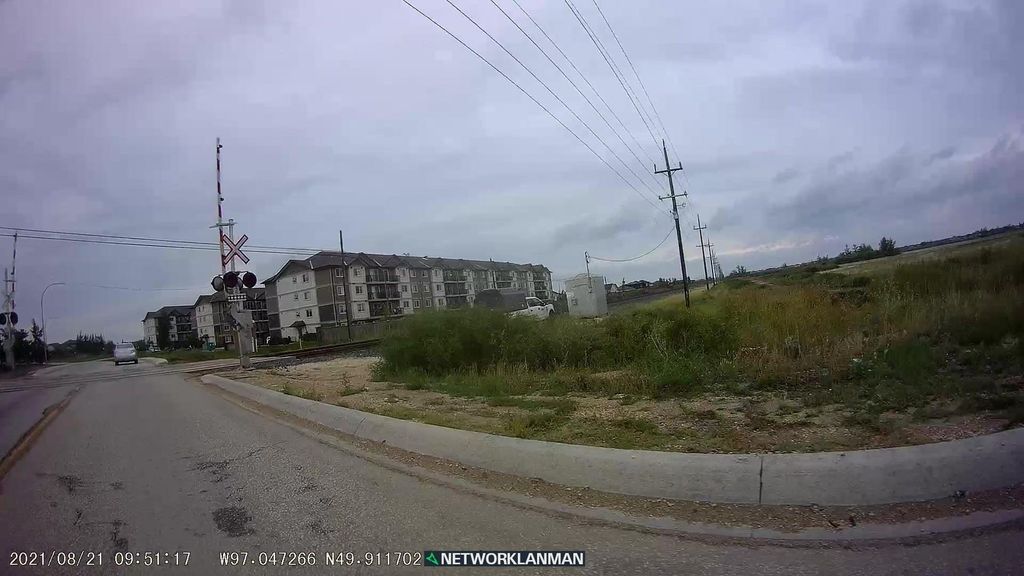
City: winnipeg